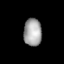
Tissue: lung
Cell type: Epithelial cells
Senescence score: 0.2403
Nuclear area (px): 485
Mean DAPI intensity: 164.062